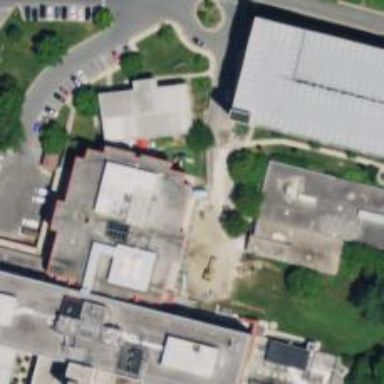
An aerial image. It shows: Entrance designated for emergency wards.